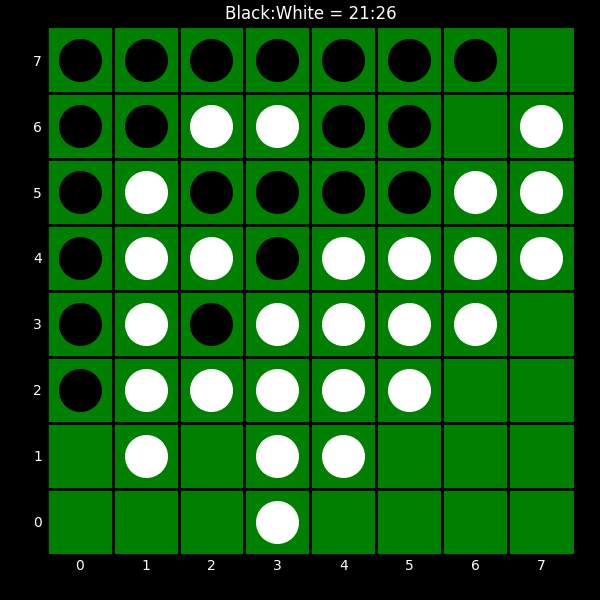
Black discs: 21
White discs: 26